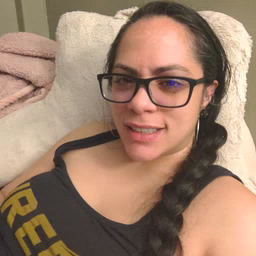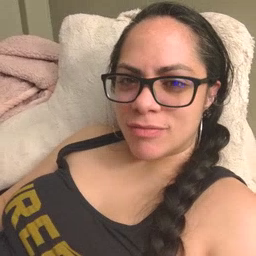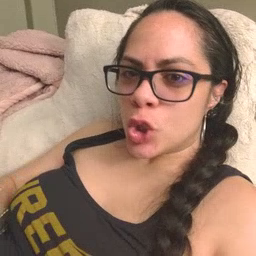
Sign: goose